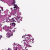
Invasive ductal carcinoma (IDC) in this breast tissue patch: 0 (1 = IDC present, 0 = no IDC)